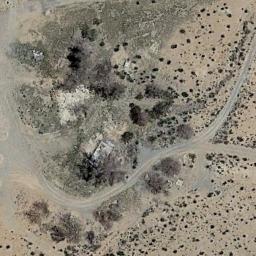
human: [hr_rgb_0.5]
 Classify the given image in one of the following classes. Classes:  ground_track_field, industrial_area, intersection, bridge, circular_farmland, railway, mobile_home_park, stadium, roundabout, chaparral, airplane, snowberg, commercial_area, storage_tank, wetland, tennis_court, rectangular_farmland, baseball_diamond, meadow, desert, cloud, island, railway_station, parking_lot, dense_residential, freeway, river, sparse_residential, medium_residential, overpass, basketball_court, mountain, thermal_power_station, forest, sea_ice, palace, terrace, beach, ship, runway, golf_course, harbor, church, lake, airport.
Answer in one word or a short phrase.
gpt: chaparral